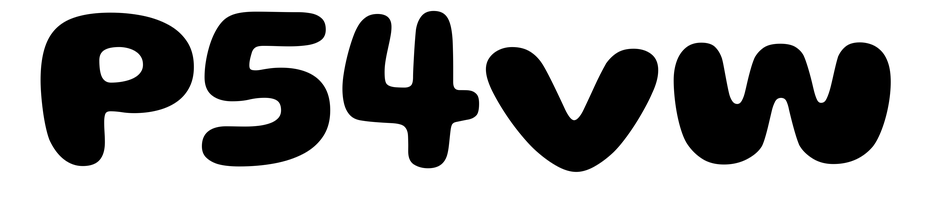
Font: Gluten_Bold